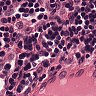
Metastatic tissue present: no